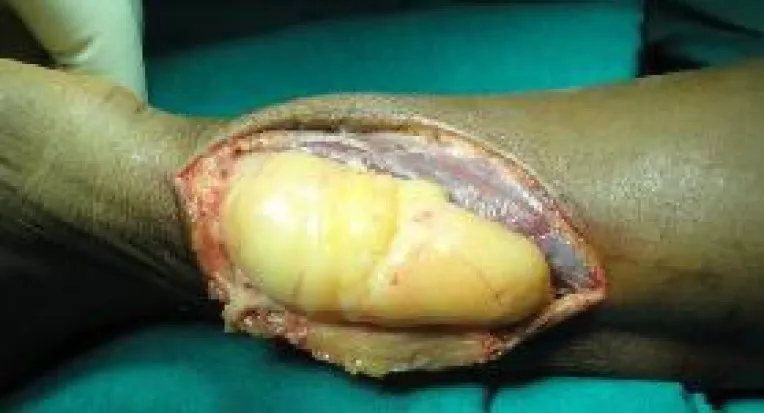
Lipomatous appearance of the tumor.
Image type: medical_photograph (other_medical_photograph)